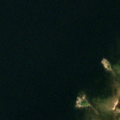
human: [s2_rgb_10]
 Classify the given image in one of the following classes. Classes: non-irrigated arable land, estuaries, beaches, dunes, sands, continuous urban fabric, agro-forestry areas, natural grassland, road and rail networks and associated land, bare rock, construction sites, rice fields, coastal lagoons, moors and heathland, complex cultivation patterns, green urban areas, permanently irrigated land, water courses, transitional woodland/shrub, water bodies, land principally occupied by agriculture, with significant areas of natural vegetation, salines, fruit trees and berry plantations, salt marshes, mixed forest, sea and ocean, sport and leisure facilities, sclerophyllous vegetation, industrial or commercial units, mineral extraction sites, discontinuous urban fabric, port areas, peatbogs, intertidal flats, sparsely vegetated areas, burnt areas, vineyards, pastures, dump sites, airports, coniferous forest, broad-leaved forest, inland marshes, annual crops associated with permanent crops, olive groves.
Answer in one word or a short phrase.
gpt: sea and ocean